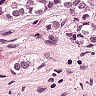
Metastatic tissue present: yes